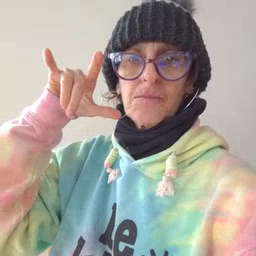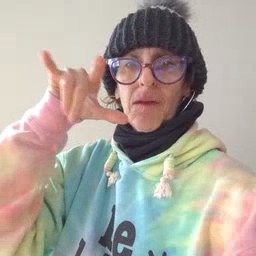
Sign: airplane